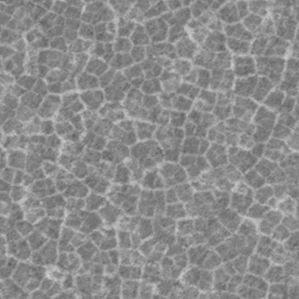
Label: frost